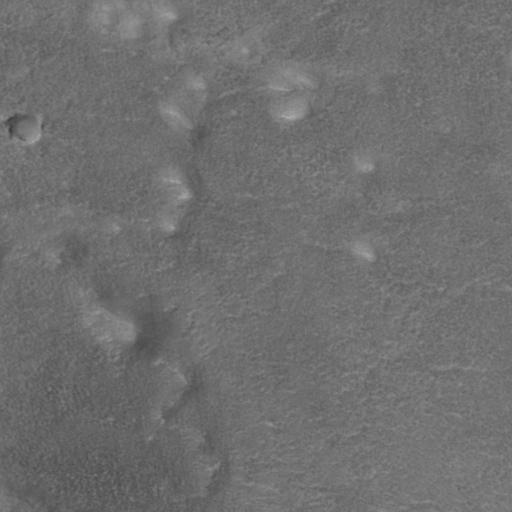
Classes present: Background